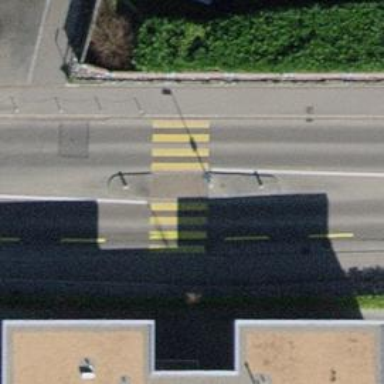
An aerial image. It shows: Uncontrolled crossing with zebra marking and crossing island.